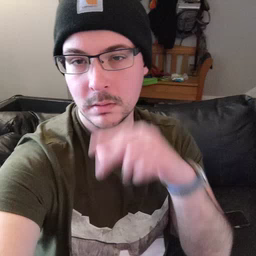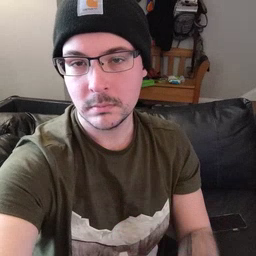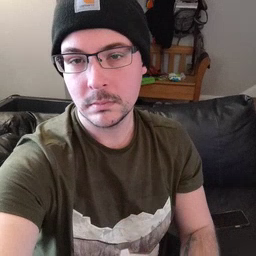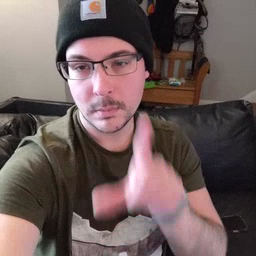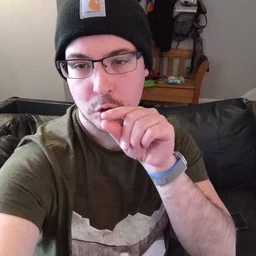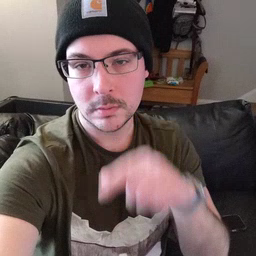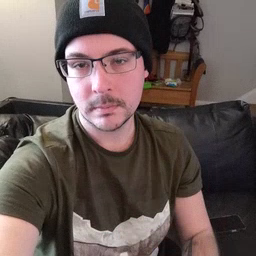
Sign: bird